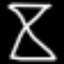
Label: hourglass